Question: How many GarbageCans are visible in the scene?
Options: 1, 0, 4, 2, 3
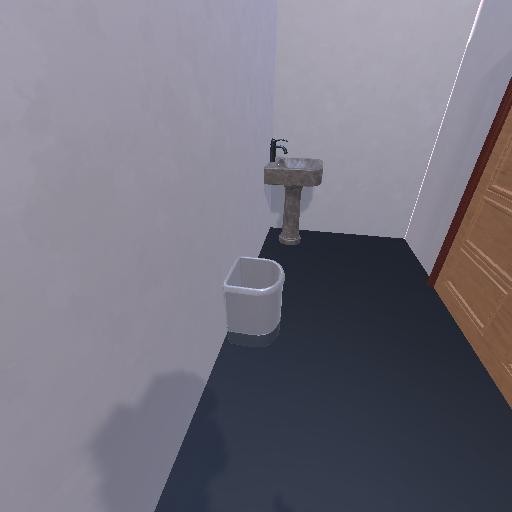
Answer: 1